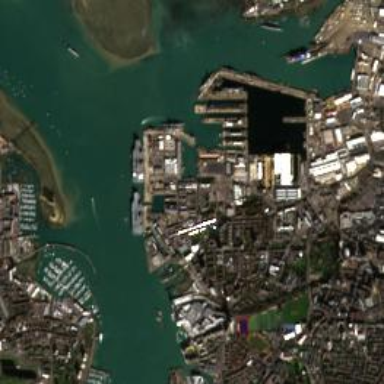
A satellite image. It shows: Man-made quay.